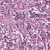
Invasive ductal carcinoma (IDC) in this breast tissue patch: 1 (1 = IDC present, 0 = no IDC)